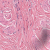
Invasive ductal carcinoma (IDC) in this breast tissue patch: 0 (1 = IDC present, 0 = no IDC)